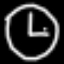
Label: clock